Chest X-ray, PA view. Patient: 62 years old, sex F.
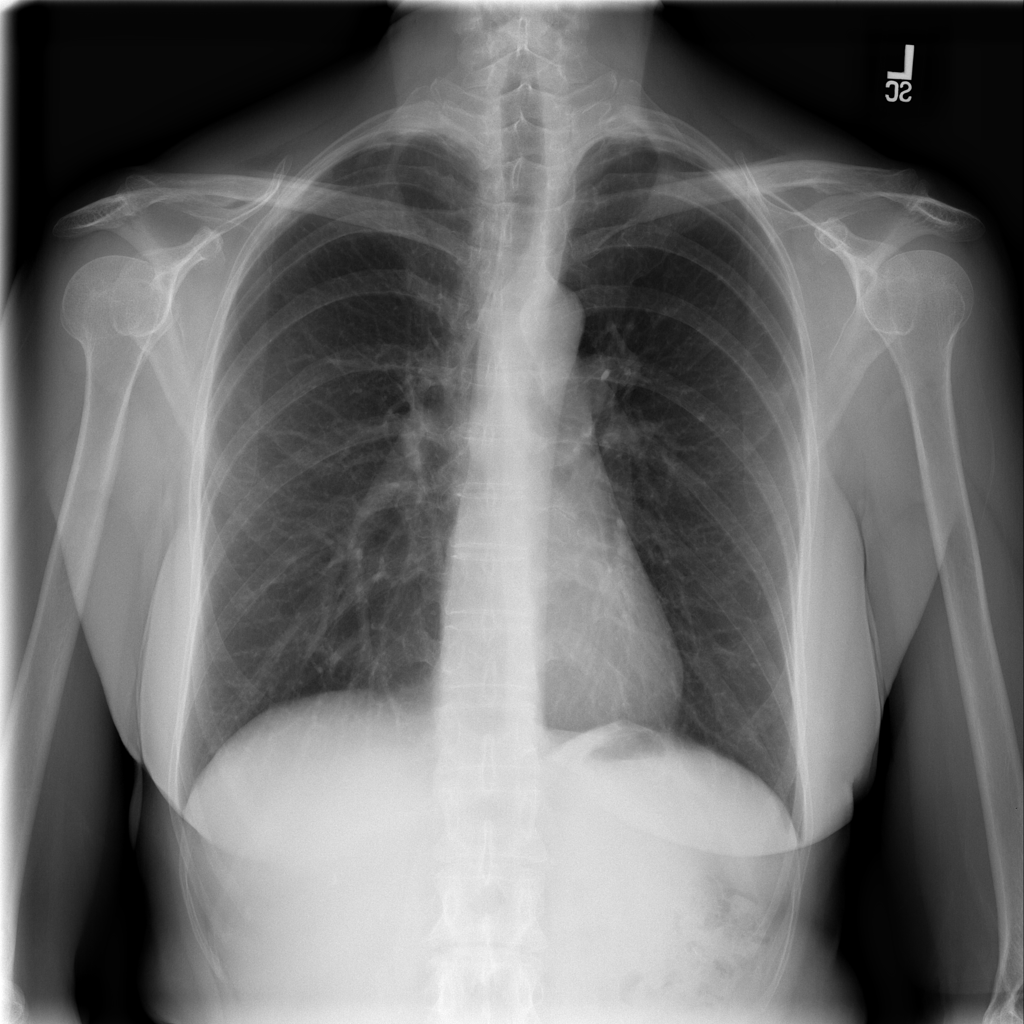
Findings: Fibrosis